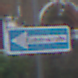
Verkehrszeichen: EinbahnstrasseLinksweisend
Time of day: MorningAfternoon
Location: Outdoor (Urban)
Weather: Overcast
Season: NotSpecified
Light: Natural